Question: In the past I have struggled to achieve the effect of having text sit on a baseline of a specified colour. Today I had a bit of a luck and made some progress.
However, although my results give me the effect I was aiming for something is telling me there is an easier way to achieve the same effect.
Any suggestions would be much appreciated.
This JSFiddle demonstrates my desired effect and my current method of achieving it.
<URL>
'''
<h2>
<span>
Is there another way to <br /> achieve this effect? <br /><br />Aim:<br /> have different coloured underline sitting on the text baseline
</span>
</h2>
h2 {
font-size: 2.4em;
line-height: 1em;
color: #f78f1e;
font-weight: bold;
}
h2 span {
background-color: transparent;
background: -webkit-gradient(linear, 0 0, 0 100%, from(#d2d2d2), color-stop(0%, transparent)) 0 1em;
background: -webkit-linear-gradient(bottom, #d2d2d2 0%, transparent 1px) 0 1em;
background: -moz-linear-gradient(bottom, #d2d2d2 0%, transparent 1px) 0 1em;
background: -ms-linear-gradient(bottom, #d2d2d2 0%, transparent 1px) 0 1em;
background: -o-linear-gradient(bottom, #d2d2d2 0%, transparent 1px) 0 1em;
background: linear-gradient(bottom, #d2d2d2 0%, transparent 1px) 0 1em;
-webkit-background-size: 100% 2.4em;
-moz-background-size: 100% 2.4em;
-ms-background-size: 100% 2.4em;
-o-background-size: 100% 2.4em;
background-size: 100% 2.4em;
}
'''

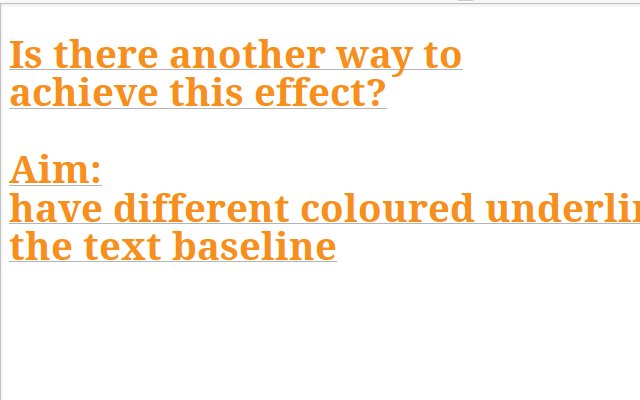
Answer: Here is another way, adding an additional span: <URL>
'''
<h2>
<span class="ul">
<span class="text">Is there another way to <br />
achieve this effect? <br /><br />Aim:<br /> have different coloured
underline sitting on the text baseline
</span>
</span>
</h2>
'''
and the CSS
'''
h2 {
font-size: 2.4em;
line-height: .8em;
color: #f78f1e;
font-weight: bold;
}
.ul {
border-bottom:1px solid #cccccc;
}
.text{
vertical-align:-6px;
}
'''
HTH,
-Ted
Edited to add: Here's a second fiddle just using the text-decoration:underline css, if that underline works for you <URL>